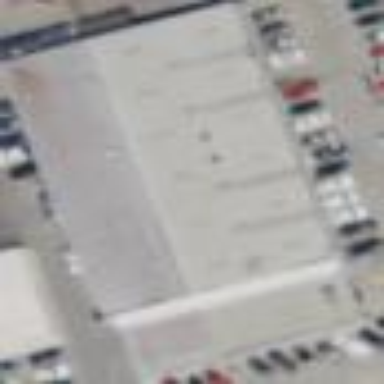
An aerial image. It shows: Building housing car shop.